Question: I want to create a layout something like shown in image below can anyone please tell me what is this component shown over xml layout and how to us it.

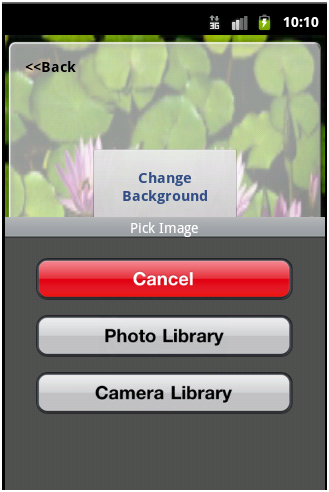
Answer: You can implement <URL> in Android..